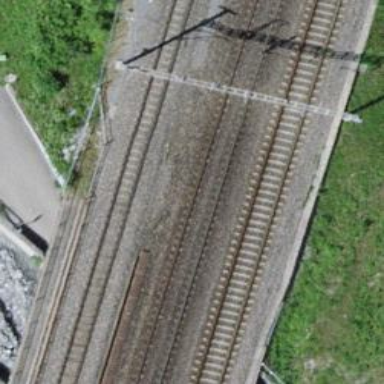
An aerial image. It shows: Narrow-gauge railway bridge with electrified contact lines over single track.